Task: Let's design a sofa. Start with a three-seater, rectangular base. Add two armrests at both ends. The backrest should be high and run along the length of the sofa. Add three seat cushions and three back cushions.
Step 412:
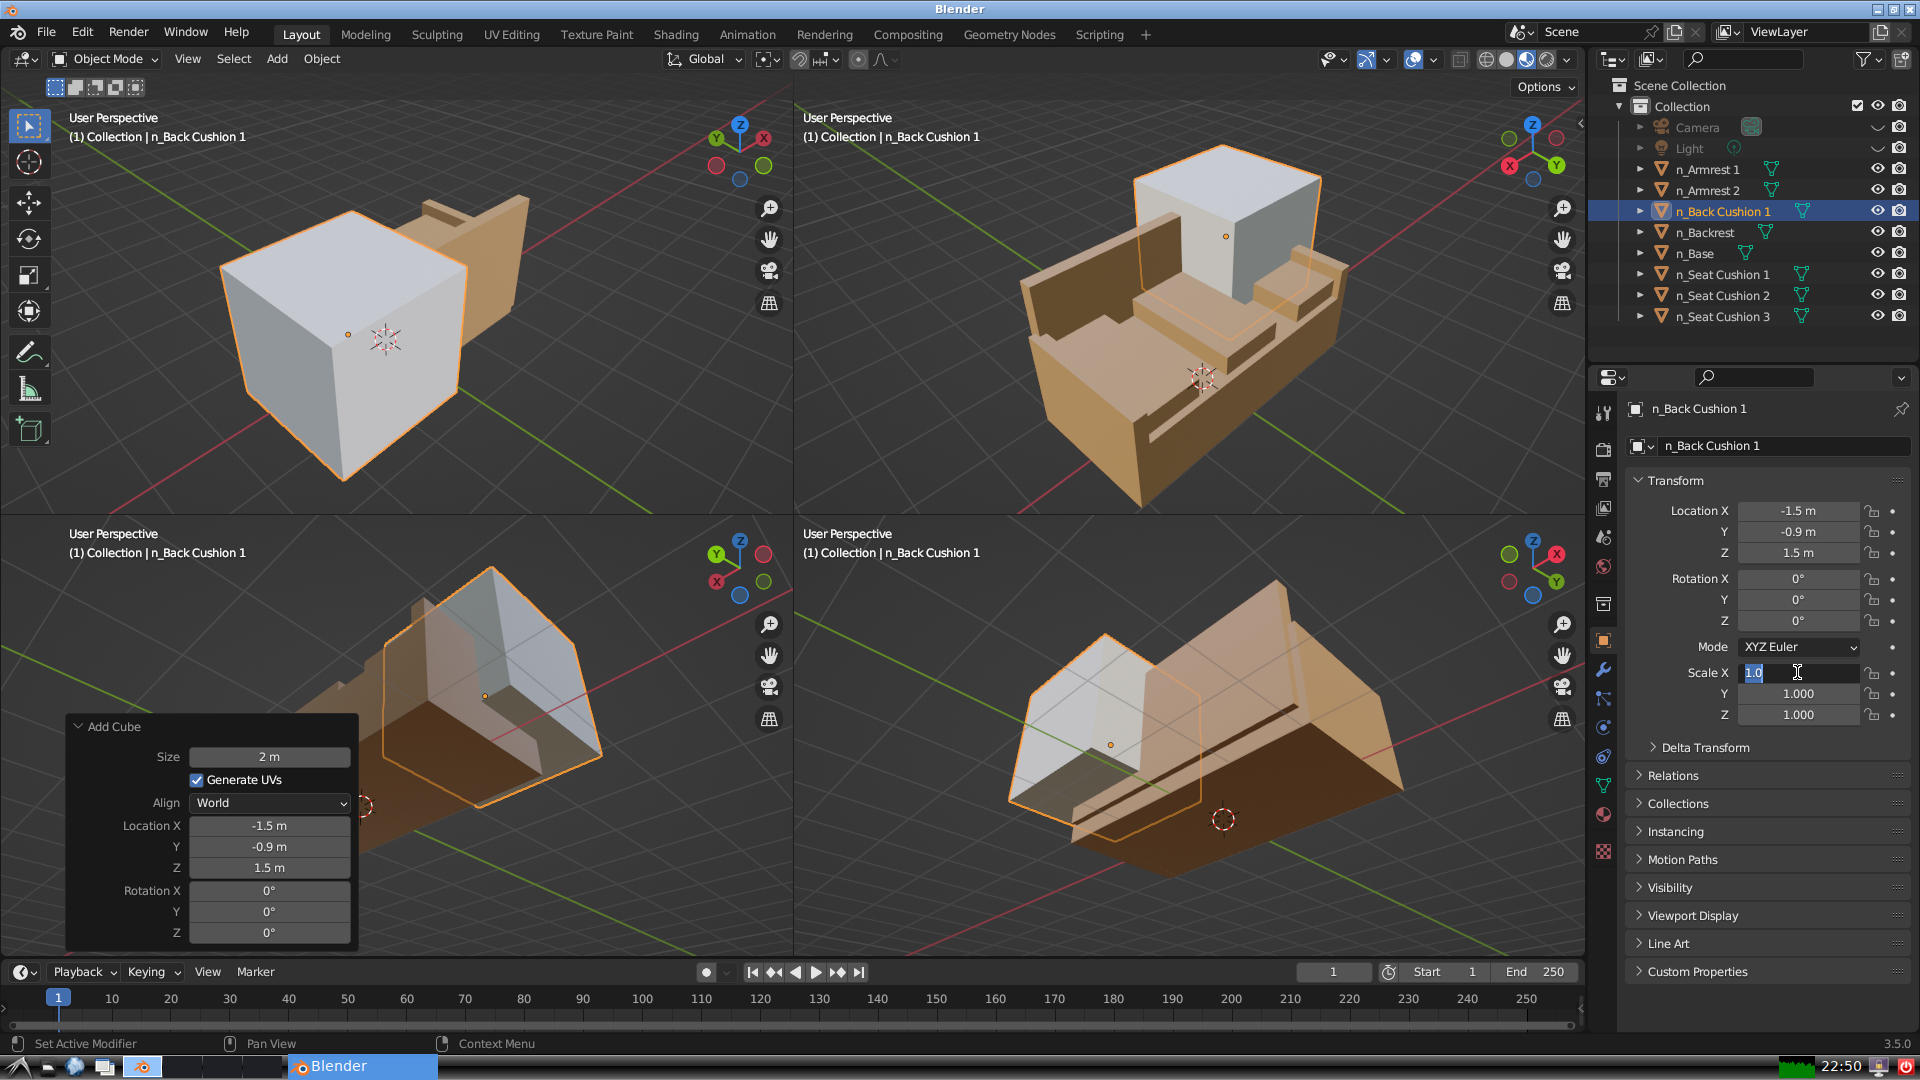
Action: input_text: 0.5